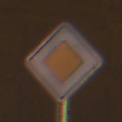
Verkehrszeichen: Vorfahrtsstrasse
Umgebung: Outdoor, Urban
Tageszeit: Night
Wetter: Clear
Licht: Artificial
Jahreszeit: NotSpecified
Kontrast: HighContrast